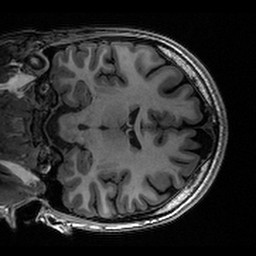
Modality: T1w
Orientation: coronal
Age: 22
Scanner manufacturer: siemens
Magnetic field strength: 3 T
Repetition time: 2.4 s
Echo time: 0.00224 s